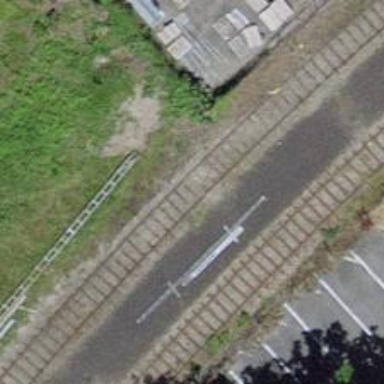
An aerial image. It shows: Single-track spur railway line.